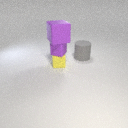
small yellow rubber cube below small purple rubber cube